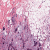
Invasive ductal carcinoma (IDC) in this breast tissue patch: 1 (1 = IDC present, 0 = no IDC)